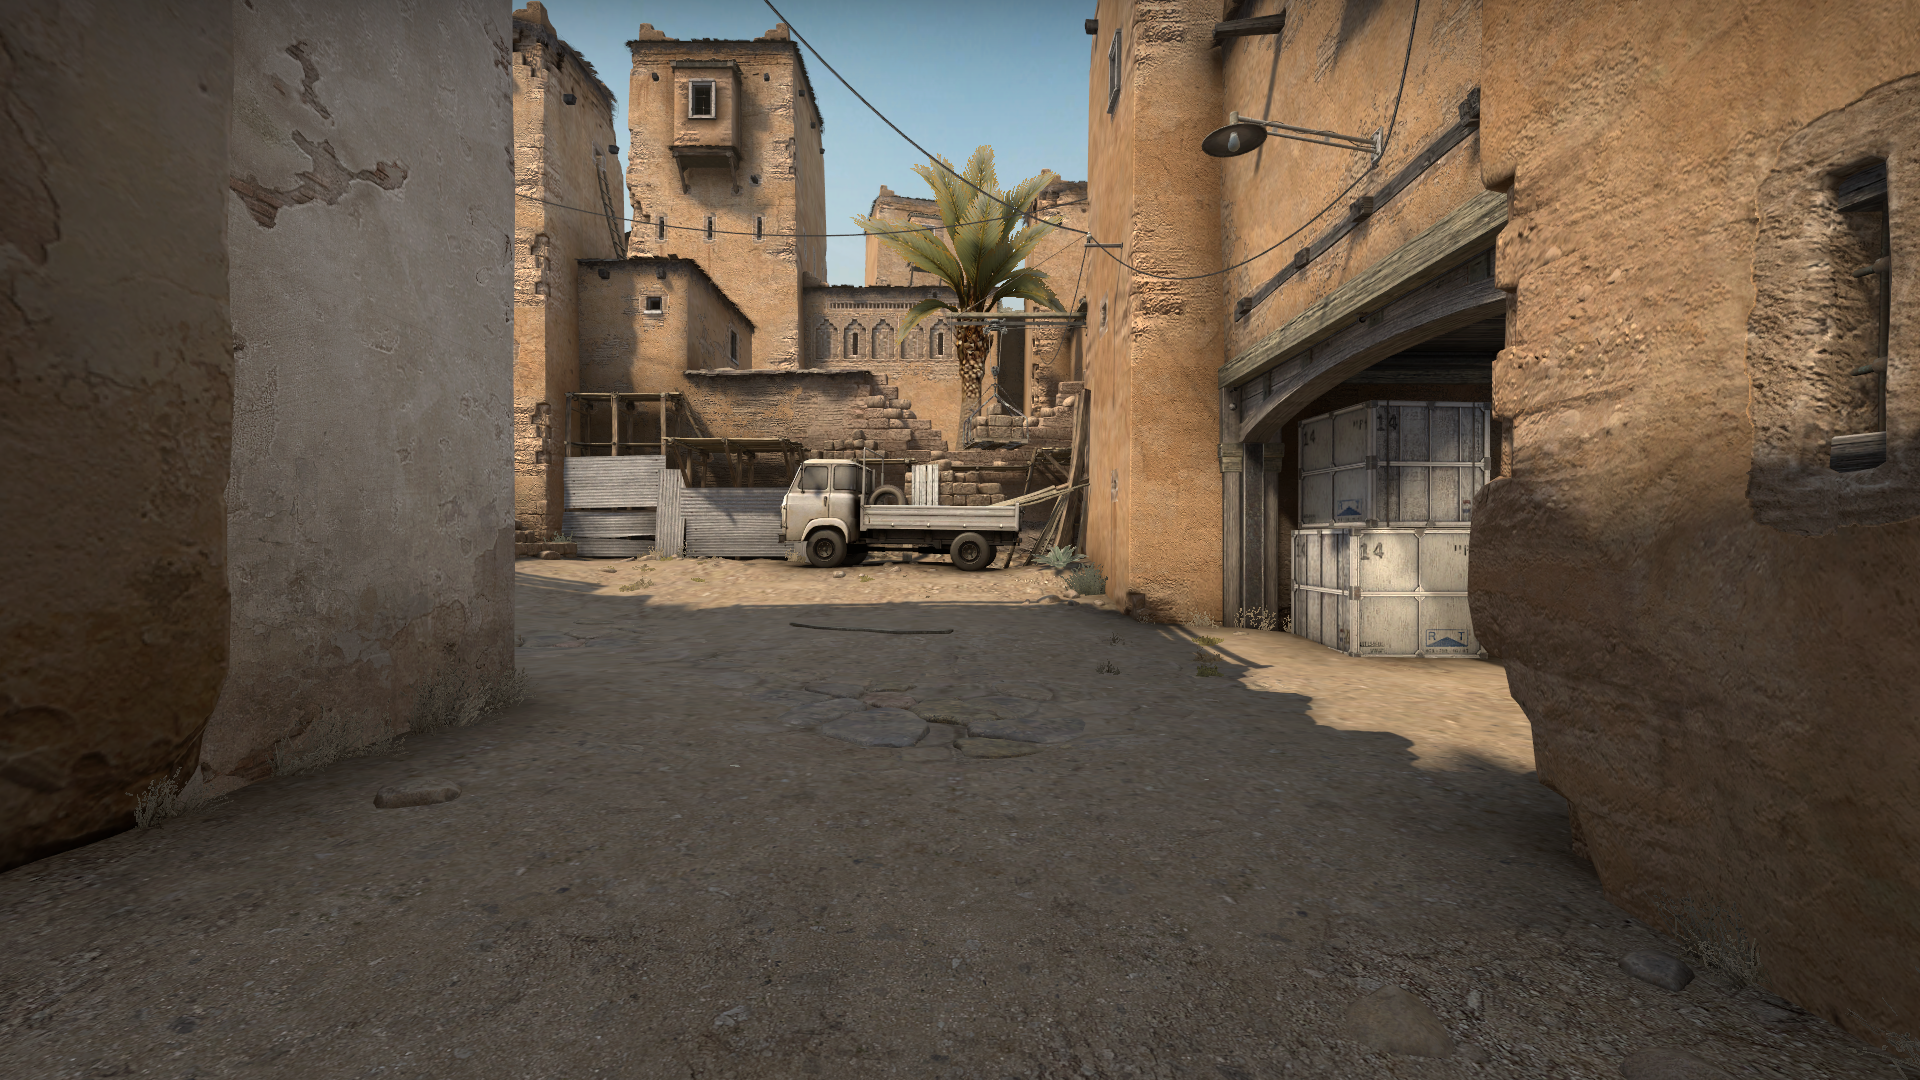
Map: de_dust2